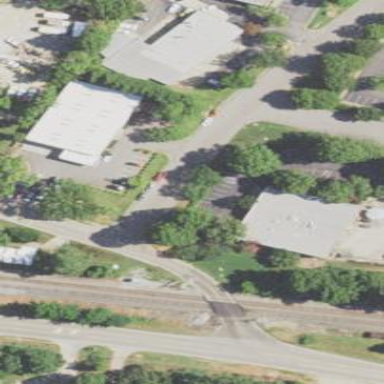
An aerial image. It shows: Parking area with asphalt surface.